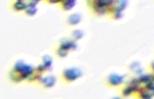
Label: Phaeocystis